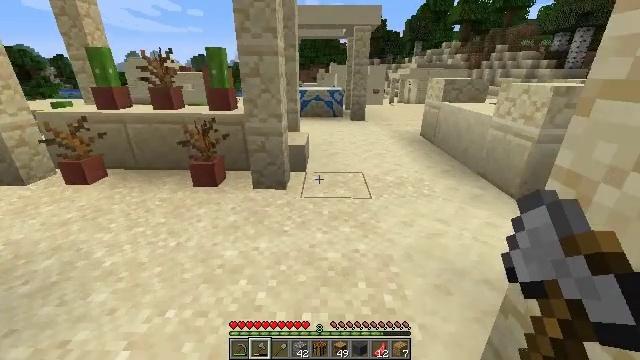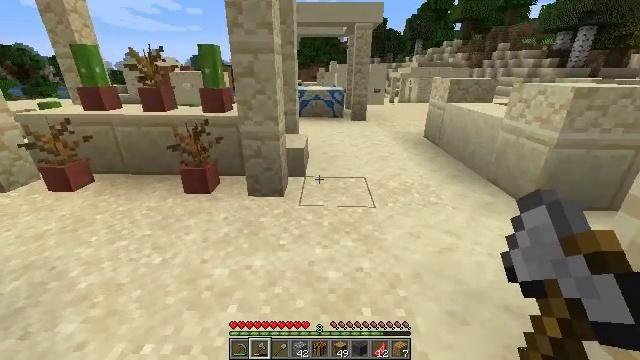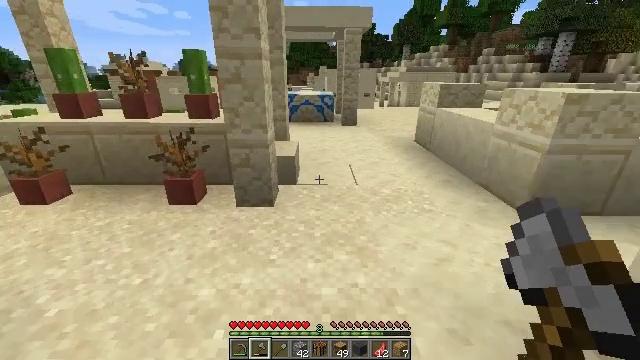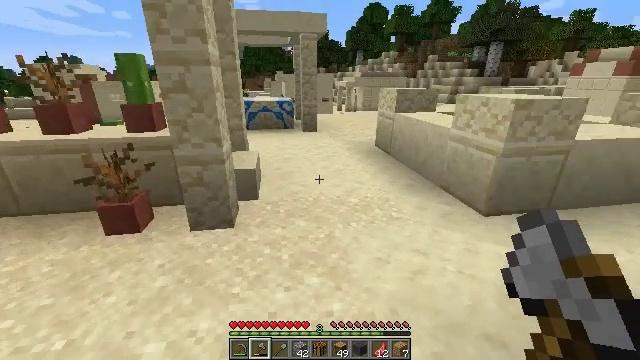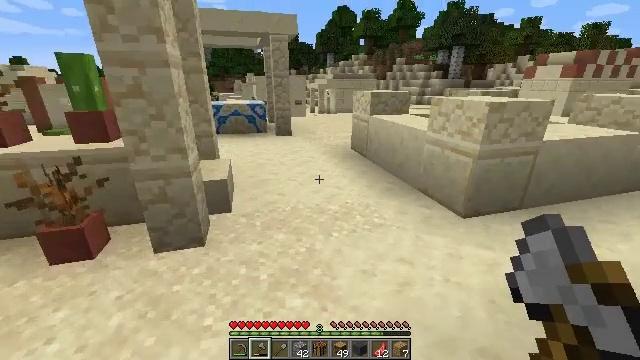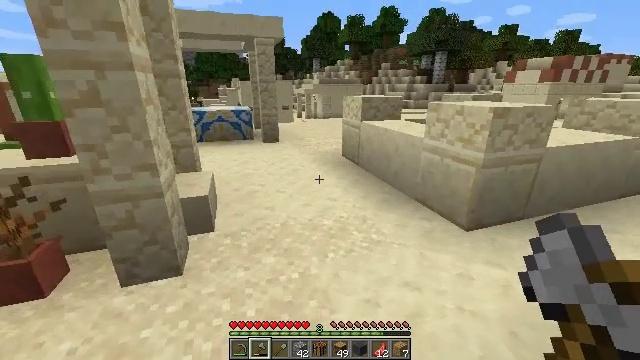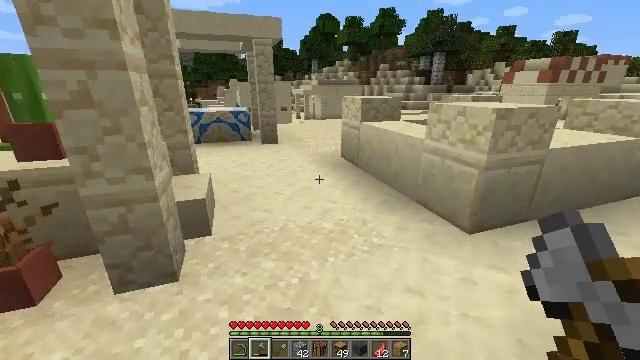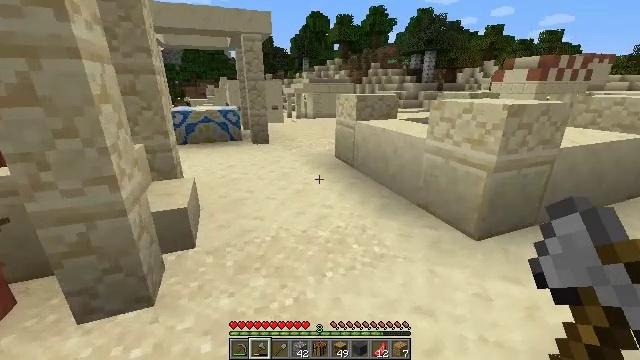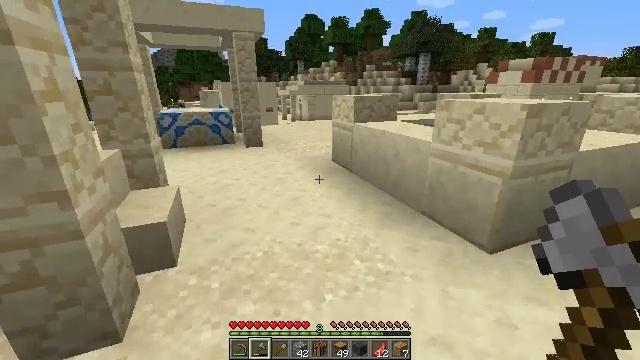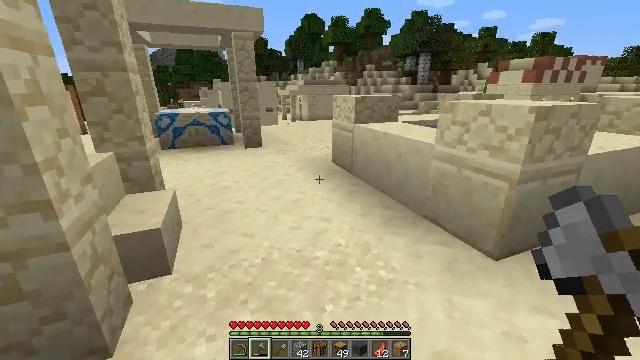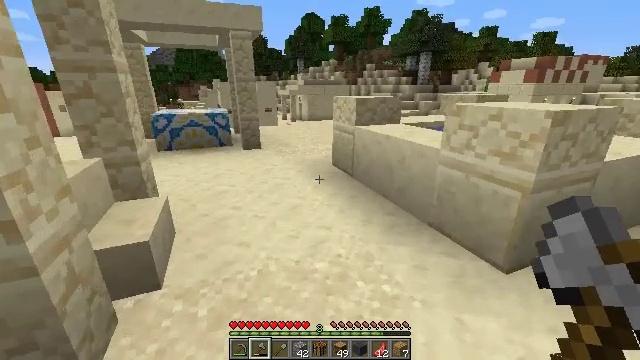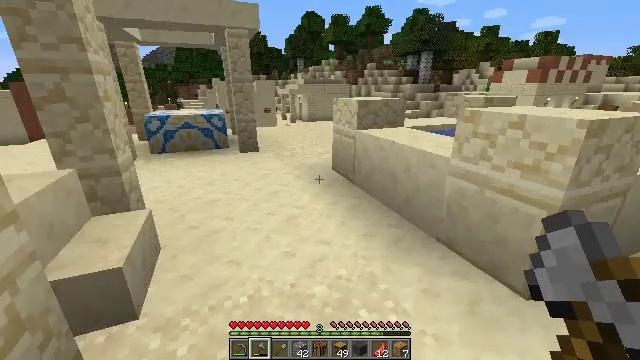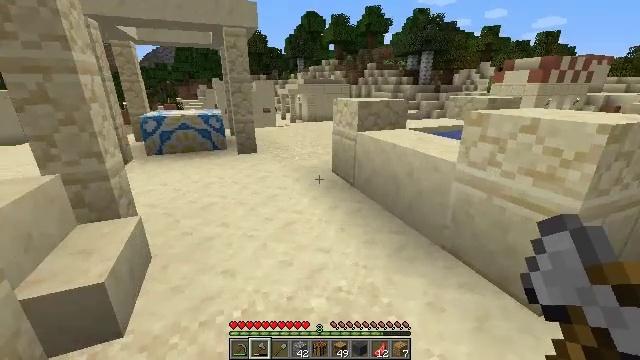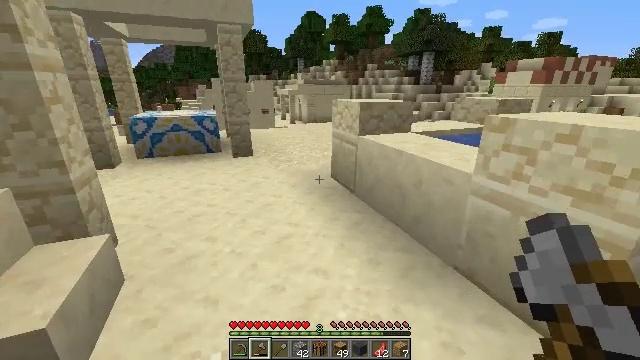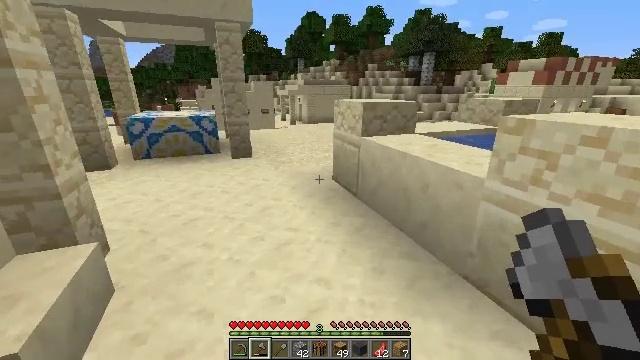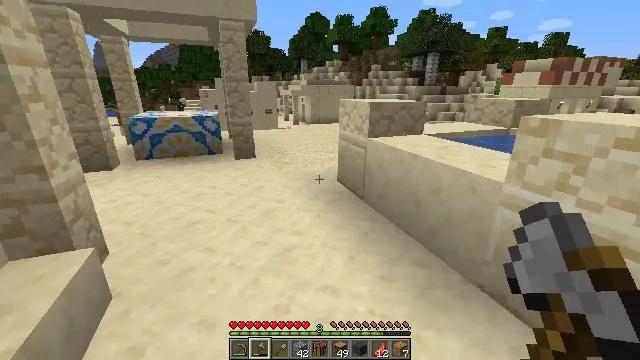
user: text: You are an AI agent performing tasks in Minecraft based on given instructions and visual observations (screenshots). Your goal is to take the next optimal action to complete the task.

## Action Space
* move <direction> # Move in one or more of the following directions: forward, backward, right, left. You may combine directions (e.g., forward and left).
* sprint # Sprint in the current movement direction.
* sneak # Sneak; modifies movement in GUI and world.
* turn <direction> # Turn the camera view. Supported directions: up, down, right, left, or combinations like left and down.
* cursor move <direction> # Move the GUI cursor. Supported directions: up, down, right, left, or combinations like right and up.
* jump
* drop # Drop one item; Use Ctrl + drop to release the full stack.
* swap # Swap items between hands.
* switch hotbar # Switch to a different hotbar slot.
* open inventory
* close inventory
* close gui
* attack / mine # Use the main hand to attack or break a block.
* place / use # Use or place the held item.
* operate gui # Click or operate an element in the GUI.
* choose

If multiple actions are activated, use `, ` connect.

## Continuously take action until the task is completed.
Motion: motion action
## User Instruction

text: Kill mobs.
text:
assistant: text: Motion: move forward
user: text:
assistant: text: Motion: move forward, turn right
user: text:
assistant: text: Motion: move forward, turn right and up
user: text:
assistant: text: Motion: move forward, turn right
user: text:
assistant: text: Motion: move forward, turn right
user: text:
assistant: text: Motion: move forward
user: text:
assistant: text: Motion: move forward, turn right
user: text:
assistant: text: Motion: move forward, turn right
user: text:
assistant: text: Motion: move forward
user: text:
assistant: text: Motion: move forward
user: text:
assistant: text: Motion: move forward
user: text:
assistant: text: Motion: move forward
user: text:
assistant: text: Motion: move forward
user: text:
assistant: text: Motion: move forward and move left
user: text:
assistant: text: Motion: move forward and move left
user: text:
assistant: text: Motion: move forward and move left
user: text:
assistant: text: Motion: move forward and move left, turn right
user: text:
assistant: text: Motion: move forward and move left, turn right
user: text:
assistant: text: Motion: move forward and move left, turn right
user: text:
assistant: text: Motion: move forward and move left, turn right
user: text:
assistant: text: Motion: move forward and move left, turn right
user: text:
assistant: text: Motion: move forward and move left, turn right
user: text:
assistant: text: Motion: move forward and move left
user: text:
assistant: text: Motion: move forward and move left
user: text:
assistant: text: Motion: move forward and move left
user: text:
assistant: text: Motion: move forward and move left
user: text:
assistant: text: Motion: move forward and move left
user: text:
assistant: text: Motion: move forward and move left
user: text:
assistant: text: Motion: move forward and move left
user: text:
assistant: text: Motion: move forward and move left